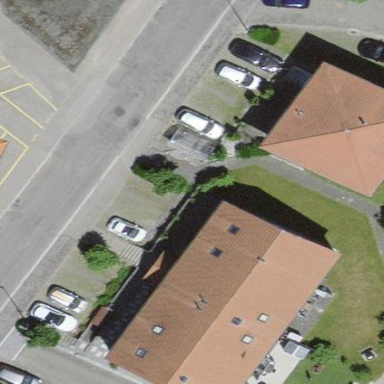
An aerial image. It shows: Residential building.